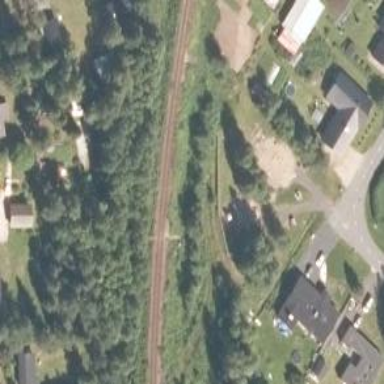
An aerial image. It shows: Railway track of class B1.